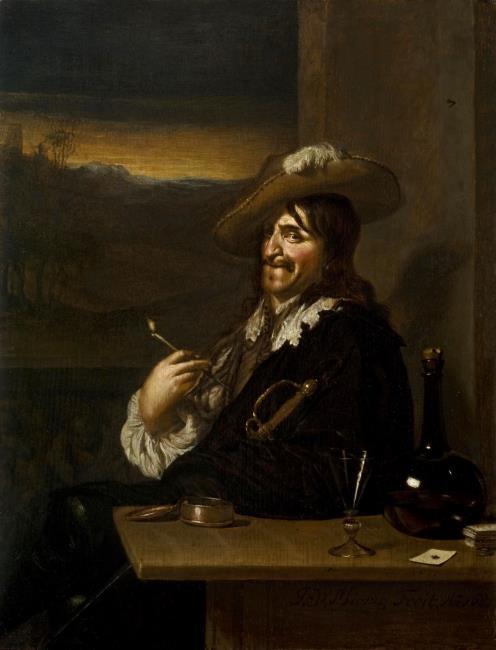
Title: Man with a pipe and a bottle of wine at a table
Artist: Jan van Mieris
Earliest date: 1681
Latest date: 1681
Genre: painting
Iconography: Tobacco
Keywords: genre, one human figure, man, tronie, laughing, hat with feathers, flat lace collar, pipe, wine glass, bottle, playing card, tobacco box, background view of landscape